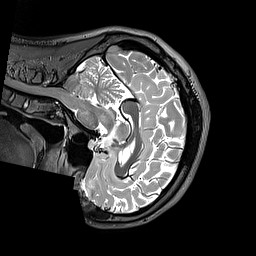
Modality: T2w
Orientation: sagittal
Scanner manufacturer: siemens
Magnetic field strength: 3 T
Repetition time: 3.2 s
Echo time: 0.406 s